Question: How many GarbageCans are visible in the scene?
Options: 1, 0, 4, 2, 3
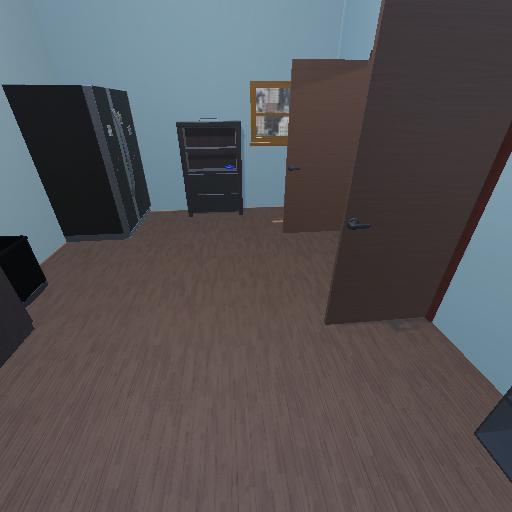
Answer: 1